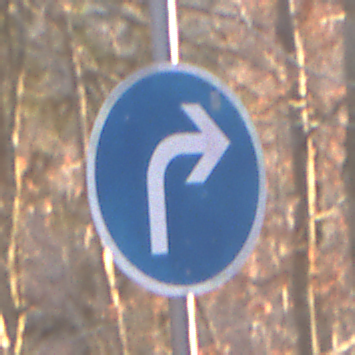
Verkehrszeichen: VorgeschriebeneFahrtrichtungRechts
Umgebung: Outdoor, Nature
Tageszeit: SunriseSunset
Wetter: Clear
Licht: Natural
Jahreszeit: Autumn
Kontrast: HighContrast